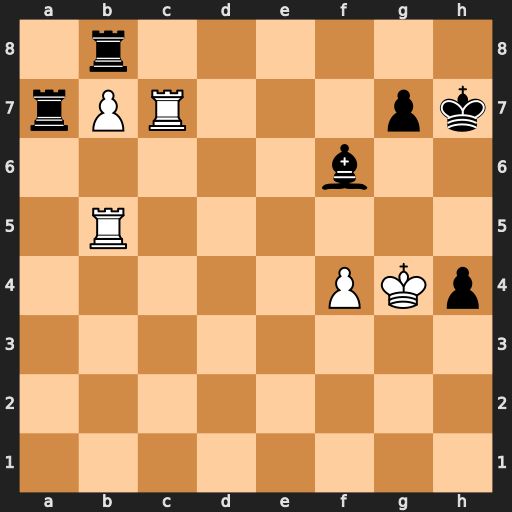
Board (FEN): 1r6/rPR3pk/5b2/1R6/5PKp/8/8/8
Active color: w
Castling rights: -
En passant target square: -
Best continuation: Rh5+ Kg8 Rc8+ Kf7 Rxb8 Rxb7 Rxb7+